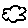
Label: cloud